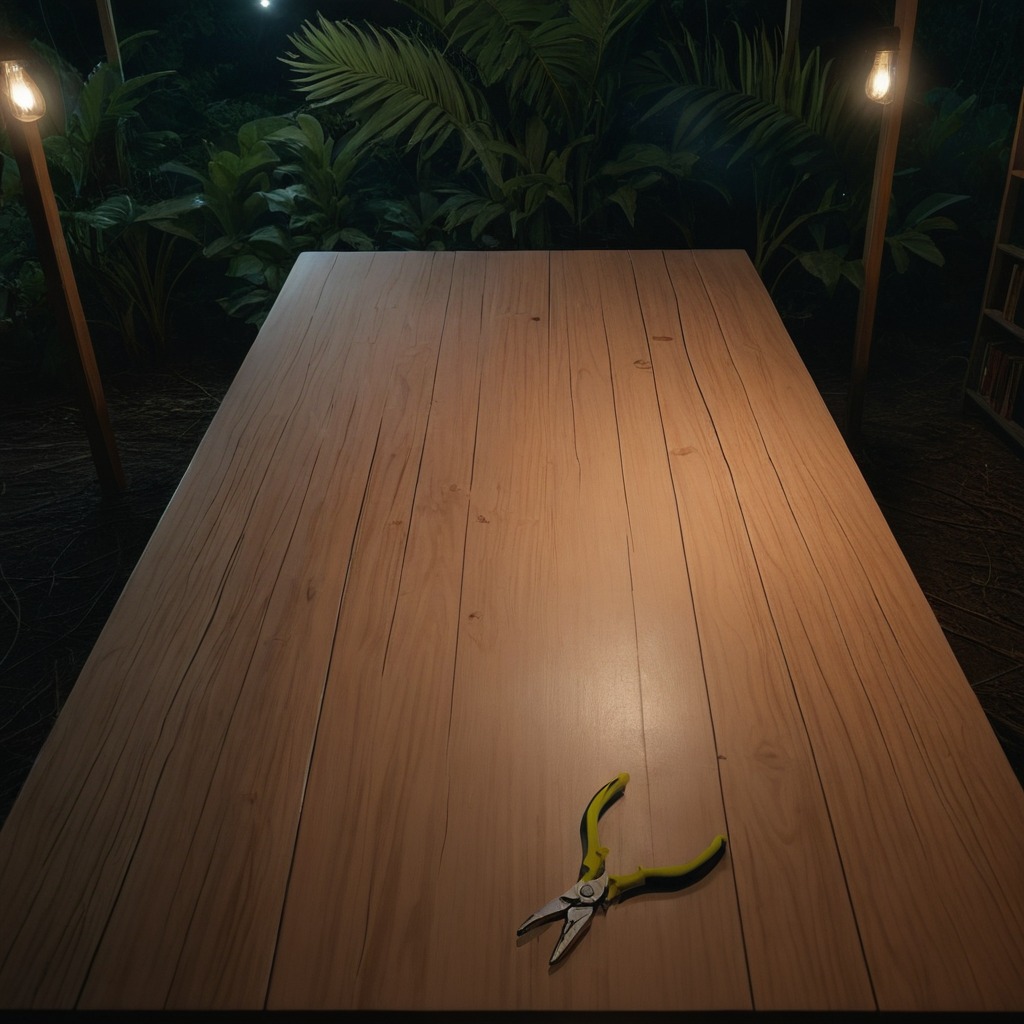
A plier is lying on the wooden table.